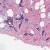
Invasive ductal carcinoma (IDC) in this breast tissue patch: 1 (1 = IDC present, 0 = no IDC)